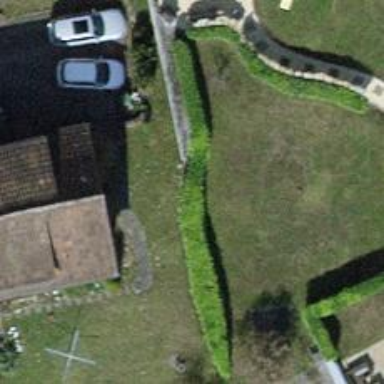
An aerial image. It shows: Hedge acting as barrier.